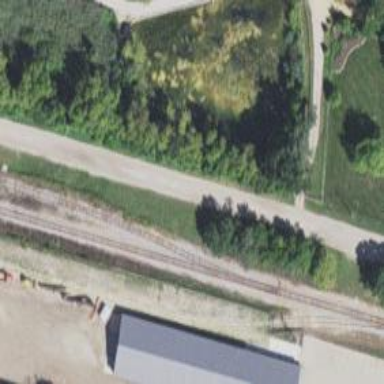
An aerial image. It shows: Railway siding with rails.